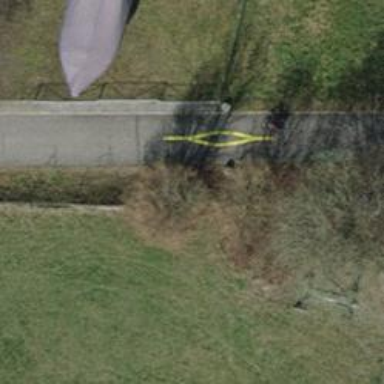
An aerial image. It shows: Bollard.